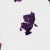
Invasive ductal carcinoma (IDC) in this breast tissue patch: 0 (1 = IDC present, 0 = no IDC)